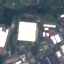
Land use / land cover class: Industrial